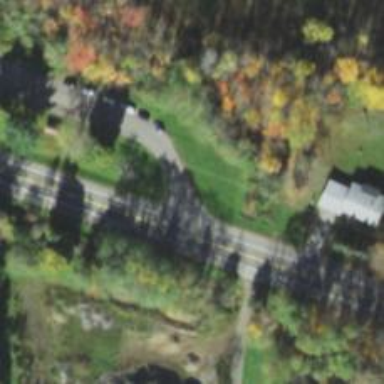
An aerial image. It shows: Rest area on the road.